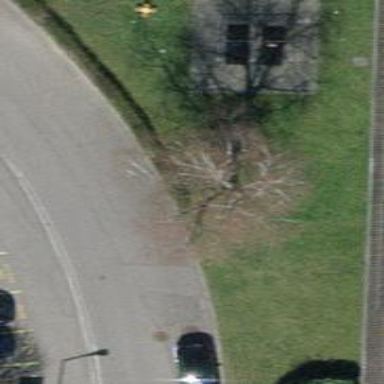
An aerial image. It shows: Urban tree adding natural touch to the cityscape.